Field crop: maize
Growth stage: 2
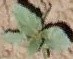
Species: datura